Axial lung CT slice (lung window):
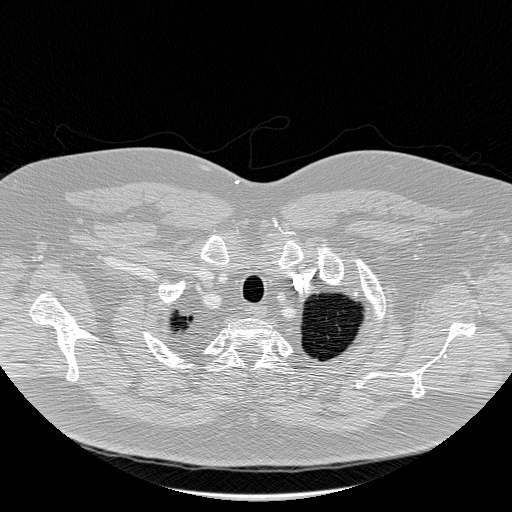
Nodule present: no